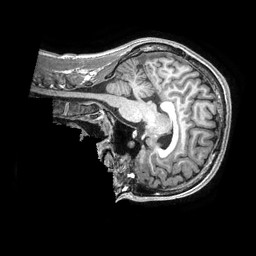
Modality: T1w
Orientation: sagittal
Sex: male
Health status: healthy
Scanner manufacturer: ge